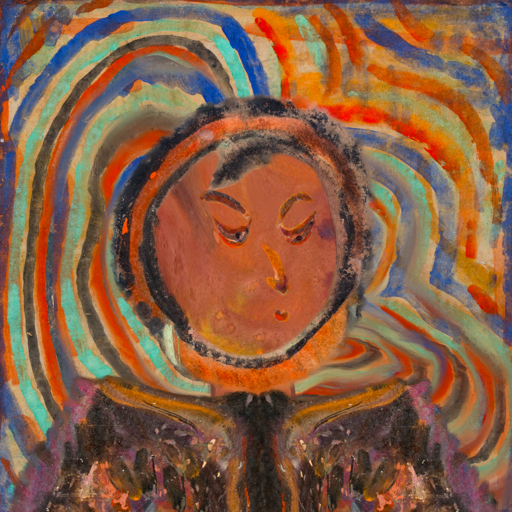
Background: Sisters, Head And Neck Side: Mother_And_Son_Son, Face Side: Hypocrite, Bust: Gypsy_Queen, Hair Side: Childish, Head Accessory: Blank, Second Necklace: Blank, Necklace: Blank, Baby: Blank